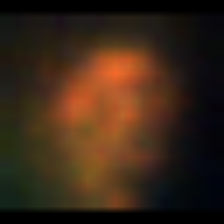
Taxon: NanoPlankton
Group: Other